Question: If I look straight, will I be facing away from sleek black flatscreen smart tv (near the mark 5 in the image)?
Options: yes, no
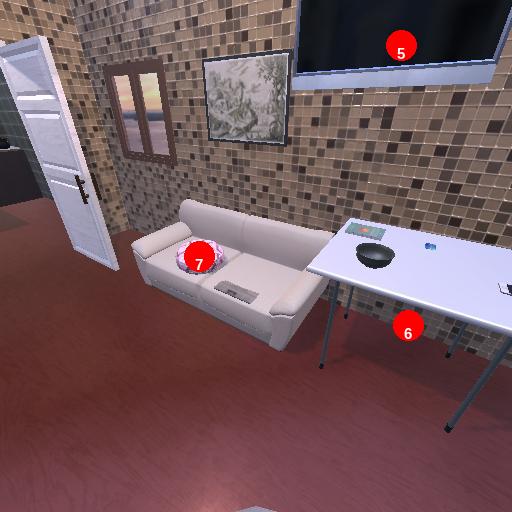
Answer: yes